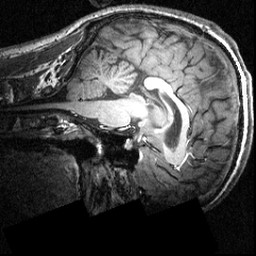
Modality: T1w
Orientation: sagittal
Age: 21
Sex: male
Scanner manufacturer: siemens
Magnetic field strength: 3.951 T
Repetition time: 1.5 s
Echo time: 0.00335 s